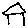
Label: house